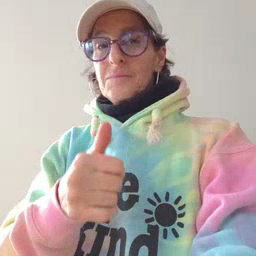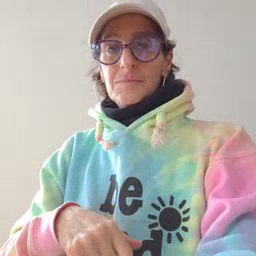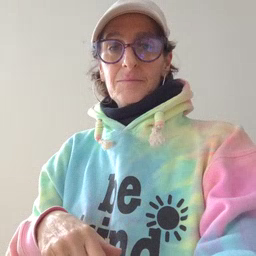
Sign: not